Interaction volume radius: 5 \u00c5
Interaction volume height: 10 \u00c5
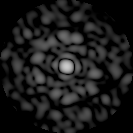
Disorder parameter: 0.8223